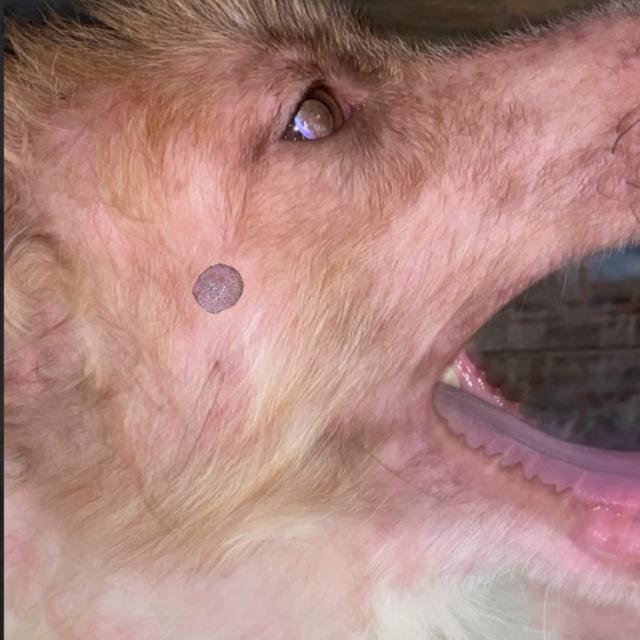
Canine ringworm (Dermatophytosis) — fungal infection caused by Microsporum or Trichophyton. Presents with circular alopecia, scaling, crusting, and broken hairs.